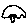
Label: car